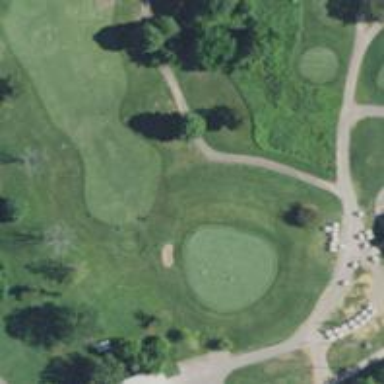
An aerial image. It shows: Golf hole.